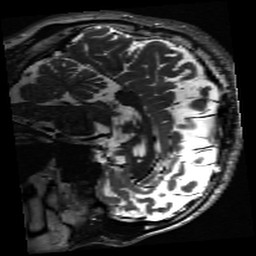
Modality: inplaneT2
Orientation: sagittal